Interaction volume radius: 5 \u00c5
Interaction volume height: 15 \u00c5
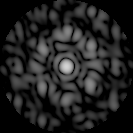
Disorder parameter: 0.626